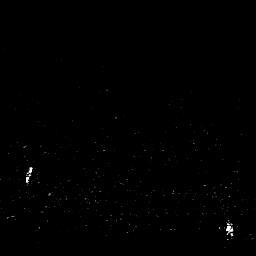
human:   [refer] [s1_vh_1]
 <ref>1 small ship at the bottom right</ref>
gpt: <box>[[87, 85, 91, 93, 0]]</box>